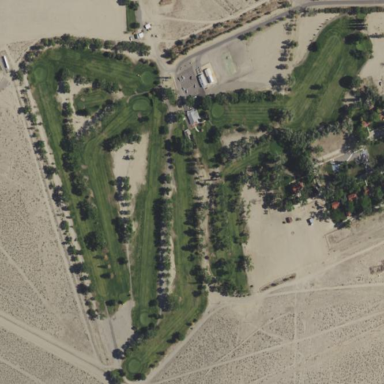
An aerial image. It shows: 9-hole golf course in the leisure land.